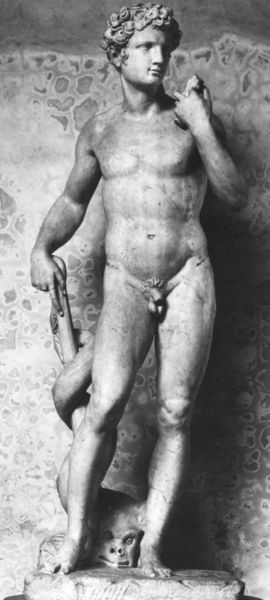
Titel: Temperanza (Prudenza)
Künstler: Bartolomeo Ammannati
Institution: Florenz, Bargello
Schlagwörter: akt, held, kopf, körper, mann, nackt, brust, haar, handschuh, marmor, nacht, blick, tier, wand, arm, mensch, sockel, stein, haare, stehend, gebeugt, locken, schön, stock, skulptur, statue, lächeln, italien, stab, bauch, kontrapost, plastik, podest, junge, abbild, foto, muskulös, adam, penis, antike, maske, lockig, schlange, stand, jüngling, florenz, standbein, david, hirte, schleuder, sieger, apollo, fratze, bildhauer, uffizien, steinschleuder, goliath, bezwinger, käule, muskulär